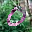
Label: 0